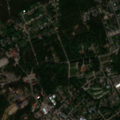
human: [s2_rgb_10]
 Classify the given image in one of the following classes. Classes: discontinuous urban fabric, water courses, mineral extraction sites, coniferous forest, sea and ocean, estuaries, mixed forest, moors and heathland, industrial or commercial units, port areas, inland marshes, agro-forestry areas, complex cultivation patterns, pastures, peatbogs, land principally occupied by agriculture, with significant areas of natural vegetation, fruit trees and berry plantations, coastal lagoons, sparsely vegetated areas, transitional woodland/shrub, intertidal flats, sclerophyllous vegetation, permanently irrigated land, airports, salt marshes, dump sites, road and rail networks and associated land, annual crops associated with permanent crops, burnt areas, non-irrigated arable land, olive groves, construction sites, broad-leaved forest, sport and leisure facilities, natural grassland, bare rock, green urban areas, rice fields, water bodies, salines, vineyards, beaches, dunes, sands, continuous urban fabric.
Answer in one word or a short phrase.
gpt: discontinuous urban fabric, industrial or commercial units, broad-leaved forest, coniferous forest, mixed forest